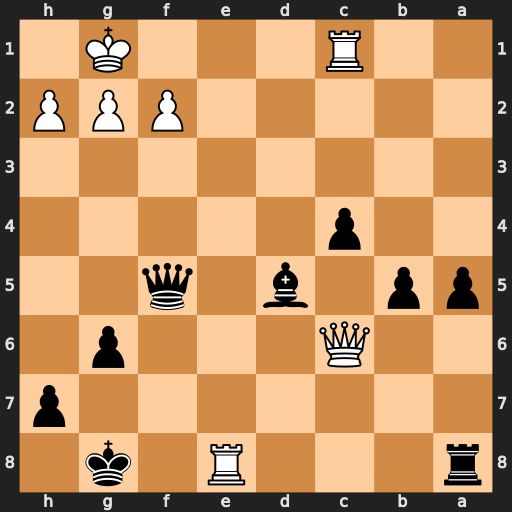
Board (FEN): r3R1k1/7p/2Q3p1/pp1b1q2/2p5/8/5PPP/2R3K1
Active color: b
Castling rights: -
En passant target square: -
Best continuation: Kf7 Qc7+ Kxe8 Re1+ Kf8